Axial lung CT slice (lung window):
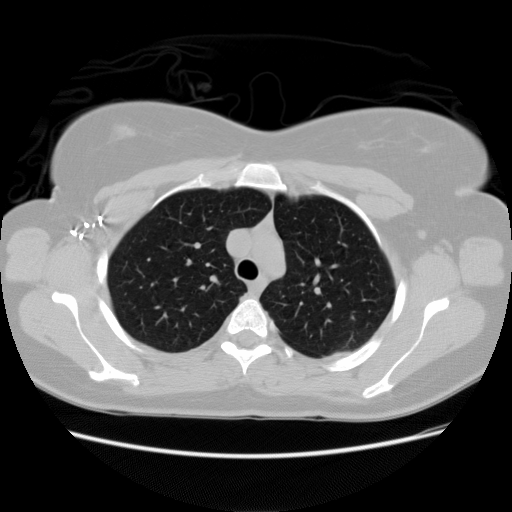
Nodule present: no